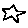
Label: star